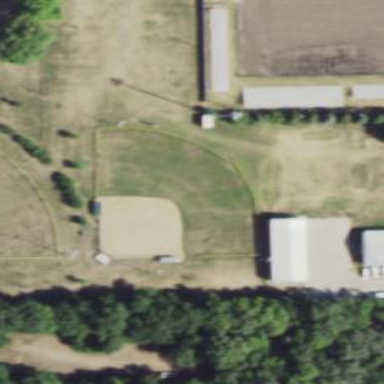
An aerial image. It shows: Baseball pitch for leisure and sports activities.